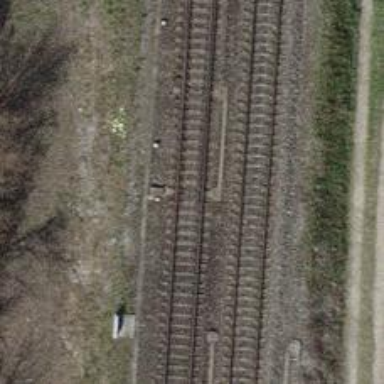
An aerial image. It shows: Railway track with contact lines for electrification.